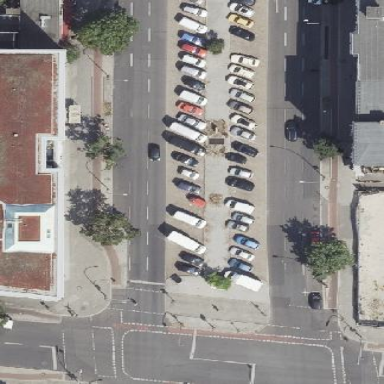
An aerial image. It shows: Traffic island along the road.